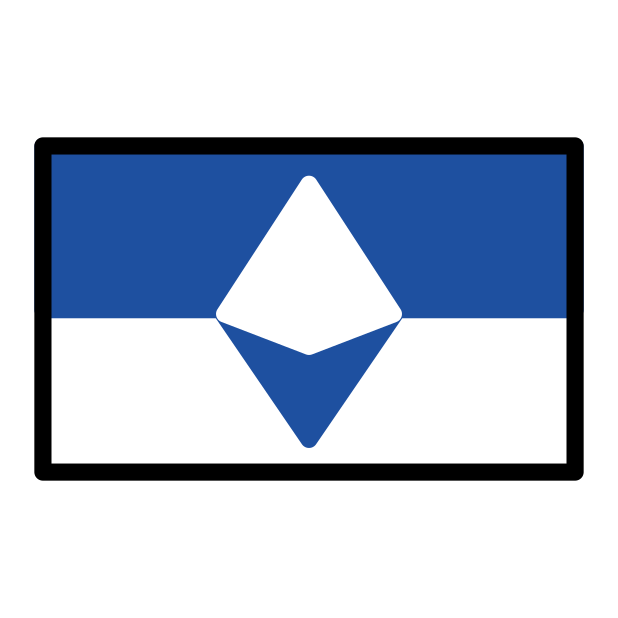
true south (antarctica) flag